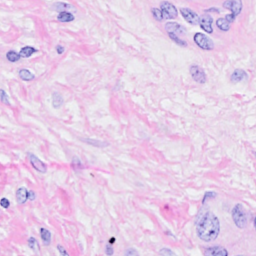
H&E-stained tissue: Breast